Interaction volume radius: 5 \u00c5
Interaction volume height: 25 \u00c5
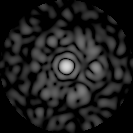
Disorder parameter: 0.825